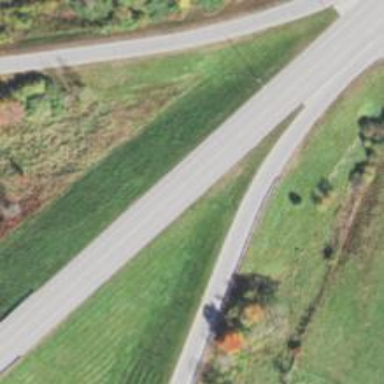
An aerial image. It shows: Asphalt trunk link road.